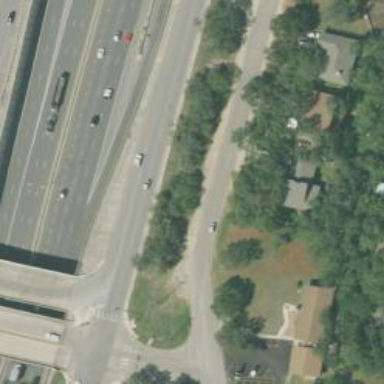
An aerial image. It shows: Secondary road with frontage road.